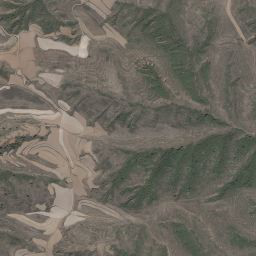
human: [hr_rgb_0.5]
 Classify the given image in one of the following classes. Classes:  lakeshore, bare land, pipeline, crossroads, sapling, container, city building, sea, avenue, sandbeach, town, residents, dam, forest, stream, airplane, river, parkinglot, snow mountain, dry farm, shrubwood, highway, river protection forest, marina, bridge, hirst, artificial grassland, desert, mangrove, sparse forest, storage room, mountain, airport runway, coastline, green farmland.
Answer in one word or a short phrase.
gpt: mountain